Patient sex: F
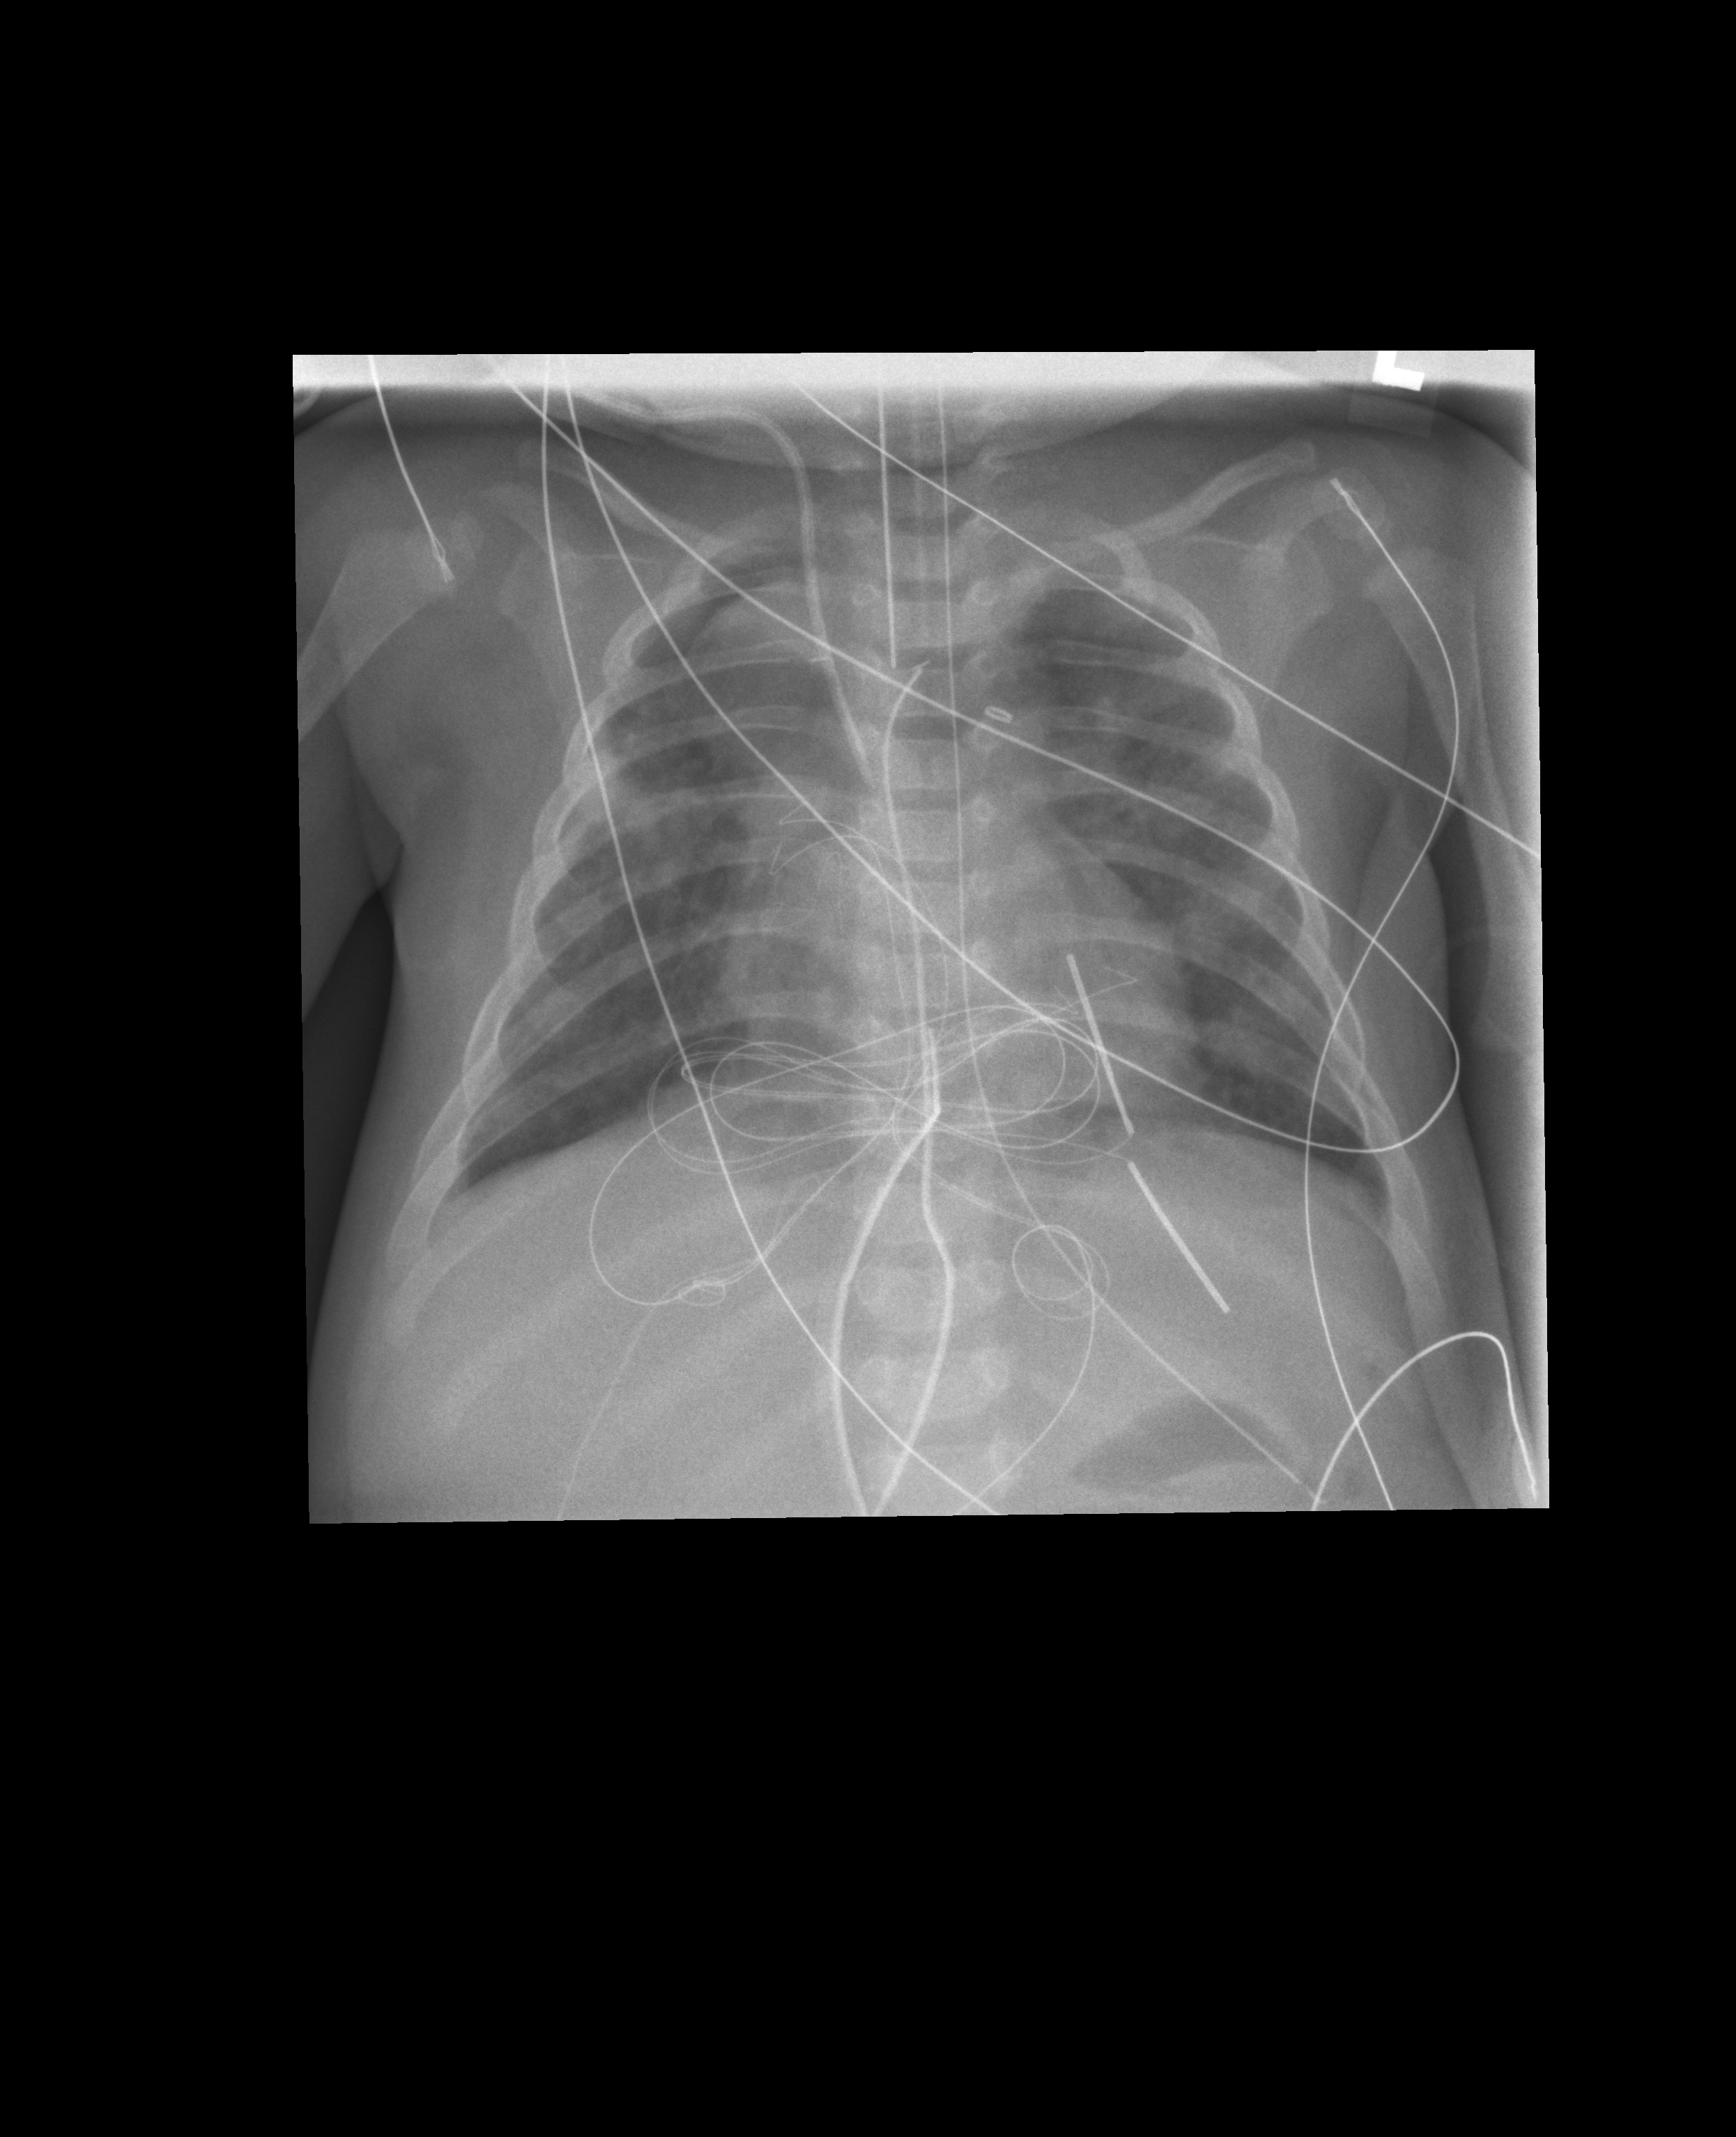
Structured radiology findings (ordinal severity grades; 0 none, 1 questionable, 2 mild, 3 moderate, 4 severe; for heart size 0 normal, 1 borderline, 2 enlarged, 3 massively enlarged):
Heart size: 0
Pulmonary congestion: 0
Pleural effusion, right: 0
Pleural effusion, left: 0
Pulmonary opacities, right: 2
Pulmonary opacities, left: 1
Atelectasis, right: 0
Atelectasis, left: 0